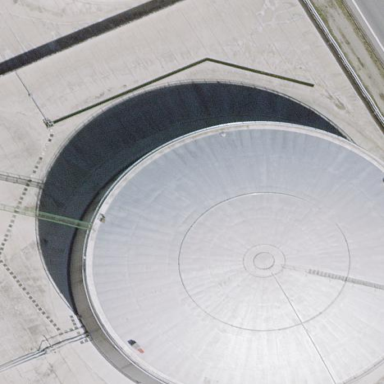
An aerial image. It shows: Storage tank created as man-made structure.